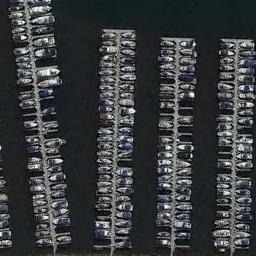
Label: harbor